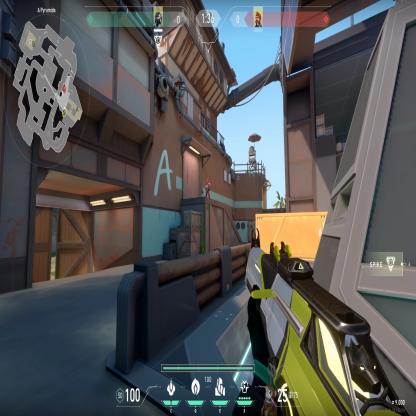
Label: enemy